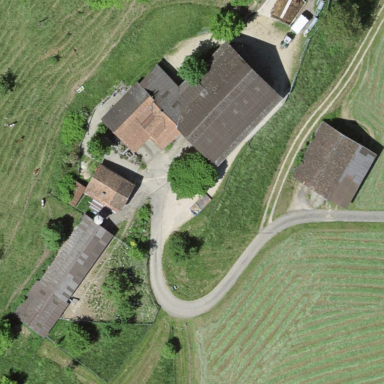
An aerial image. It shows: Farmyard area.